Field crop: maize
Growth stage: 1
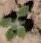
Species: chenopodium